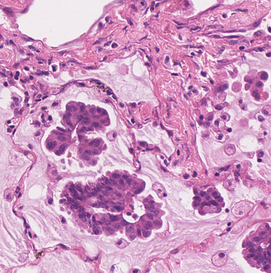
Tumor epithelial tissue: yes
Tumor-associated stroma tissue: yes
Normal tissue: no